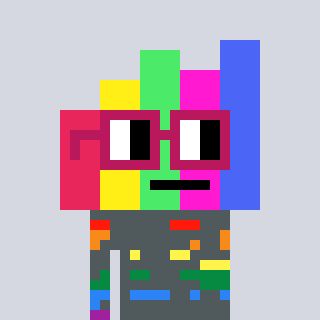
a pixel art character with square dark red glasses, a bar chart-shaped head and a darkpink-colored body on a cool background